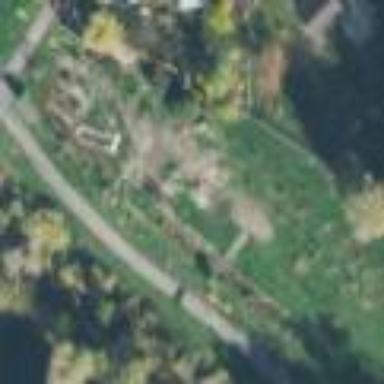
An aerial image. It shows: Community garden providing leisure land.